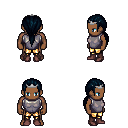
a pixel art fantasy rpg character, male body template, human, dark skin, steel chest armor, gold greaves, raven ponytail hairstyle, silver tiara, maroon shoes, four views (front, back, left, right), 2x2 character sprite sheet, small pixel art, hard edges, no anti-aliasing